Question: I am tring to perform Digest Authentication using the HttpClient library, but I keep getting: 'HTTP/1.1 401 Unauthorized'.
When I try the request from Firefox it works fine and I get a response correctly, so I know the server authentication is working fine.
: moved Working code to answer.

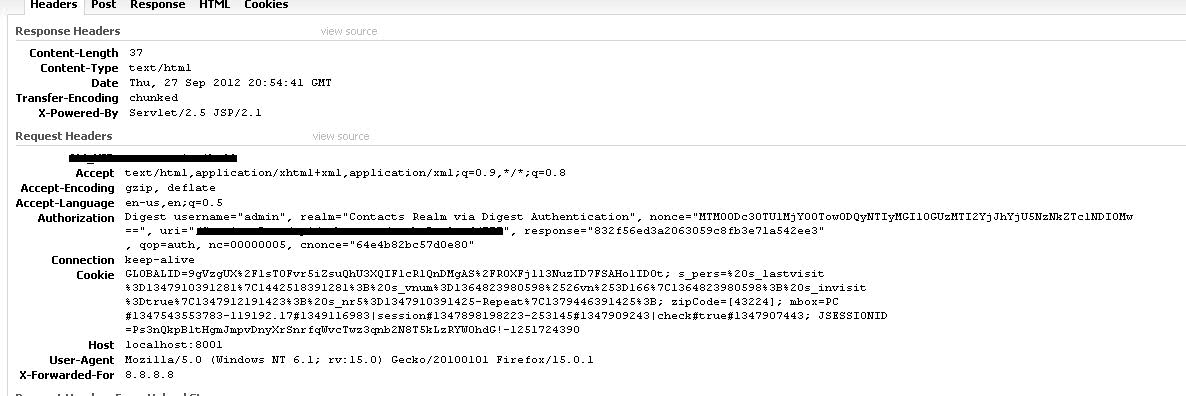
Answer: The following code worked for me
'''
import java.util.Random;
import org.apache.http.HttpEntity;
import org.apache.http.HttpHost;
import org.apache.http.HttpResponse;
import org.apache.http.auth.AuthScope;
import org.apache.http.auth.UsernamePasswordCredentials;
import org.apache.http.client.AuthCache;
import org.apache.http.client.ResponseHandler;
import org.apache.http.client.methods.HttpGet;
import org.apache.http.impl.auth.DigestScheme;
import org.apache.http.impl.client.BasicResponseHandler;
import org.apache.http.impl.client.DefaultHttpClient;
import org.apache.http.client.protocol.ClientContext;
import org.apache.http.impl.client.BasicAuthCache;
import org.apache.http.protocol.BasicHttpContext;
import org.apache.http.util.EntityUtils;
/**
* A simple example that uses HttpClient to execute an HTTP request against a
* target site that requires user authentication.
*/
public class RestClient {
public static void main(String args[]) throws Exception {
HttpHost targetHost = new HttpHost("localhost", 8001, "http");
DefaultHttpClient httpclient = new DefaultHttpClient();
final String userName = "admin";
final String password = "password";
httpclient.getCredentialsProvider().setCredentials(
new AuthScope("localhost", 8001),
new UsernamePasswordCredentials(userName, password));
// Create AuthCache instance
AuthCache authCache = new BasicAuthCache();
// Generate DIGEST scheme object, initialize it and add it to the local
// auth cache
DigestScheme digestAuth = new DigestScheme();
// Suppose we already know the realm name
digestAuth.overrideParamter("realm", "some realm");
// Suppose we already know the expected nonce value
digestAuth.overrideParamter("nonce", "whatever");
authCache.put(targetHost, digestAuth);
// Add AuthCache to the execution context
BasicHttpContext localcontext = new BasicHttpContext();
localcontext.setAttribute(ClientContext.AUTH_CACHE, authCache);
HttpGet httpget = new HttpGet("http://localhost:8001/rest/test");
try {
HttpResponse response = httpclient.execute(targetHost, httpget, localcontext);
HttpEntity entity = response.getEntity();
System.out.println("----------------------------------------");
System.out.println(response.getStatusLine());
if (entity != null) {
System.out.println("Response content length: " + entity.getContentLength());
}
EntityUtils.consume(entity);
} finally {
httpclient.getConnectionManager().shutdown();
}
}
}
'''